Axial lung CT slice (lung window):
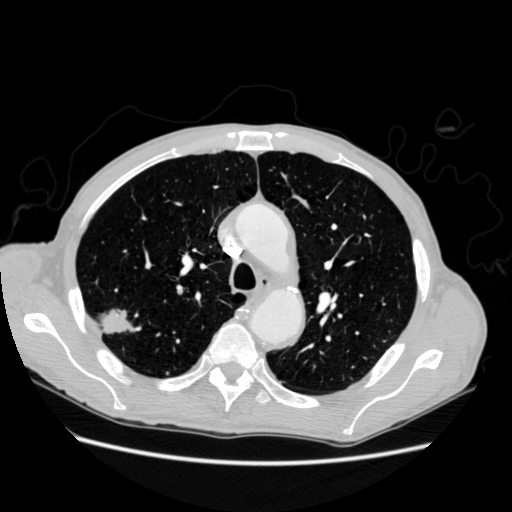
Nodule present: yes
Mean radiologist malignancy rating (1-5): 4.5